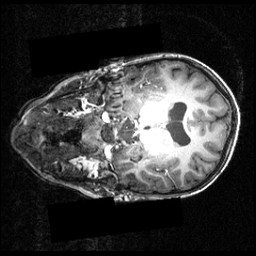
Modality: T1w
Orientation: coronal
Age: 12
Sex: male
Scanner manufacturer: siemens
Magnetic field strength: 3.951 T
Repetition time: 1.5 s
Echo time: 0.00335 s